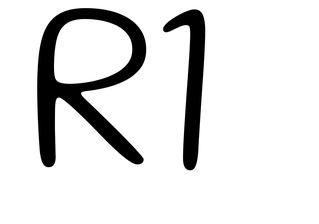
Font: Gluten_ExtraLight